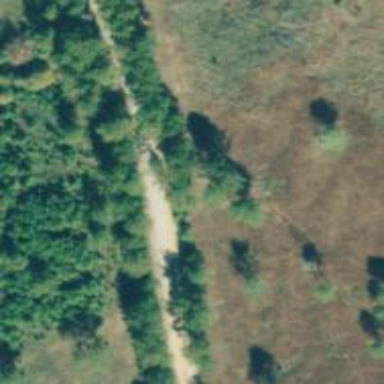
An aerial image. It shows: Unclassified road.